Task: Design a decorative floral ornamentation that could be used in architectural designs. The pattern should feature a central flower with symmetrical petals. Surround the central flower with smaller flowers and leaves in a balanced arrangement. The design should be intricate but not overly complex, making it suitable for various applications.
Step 435:
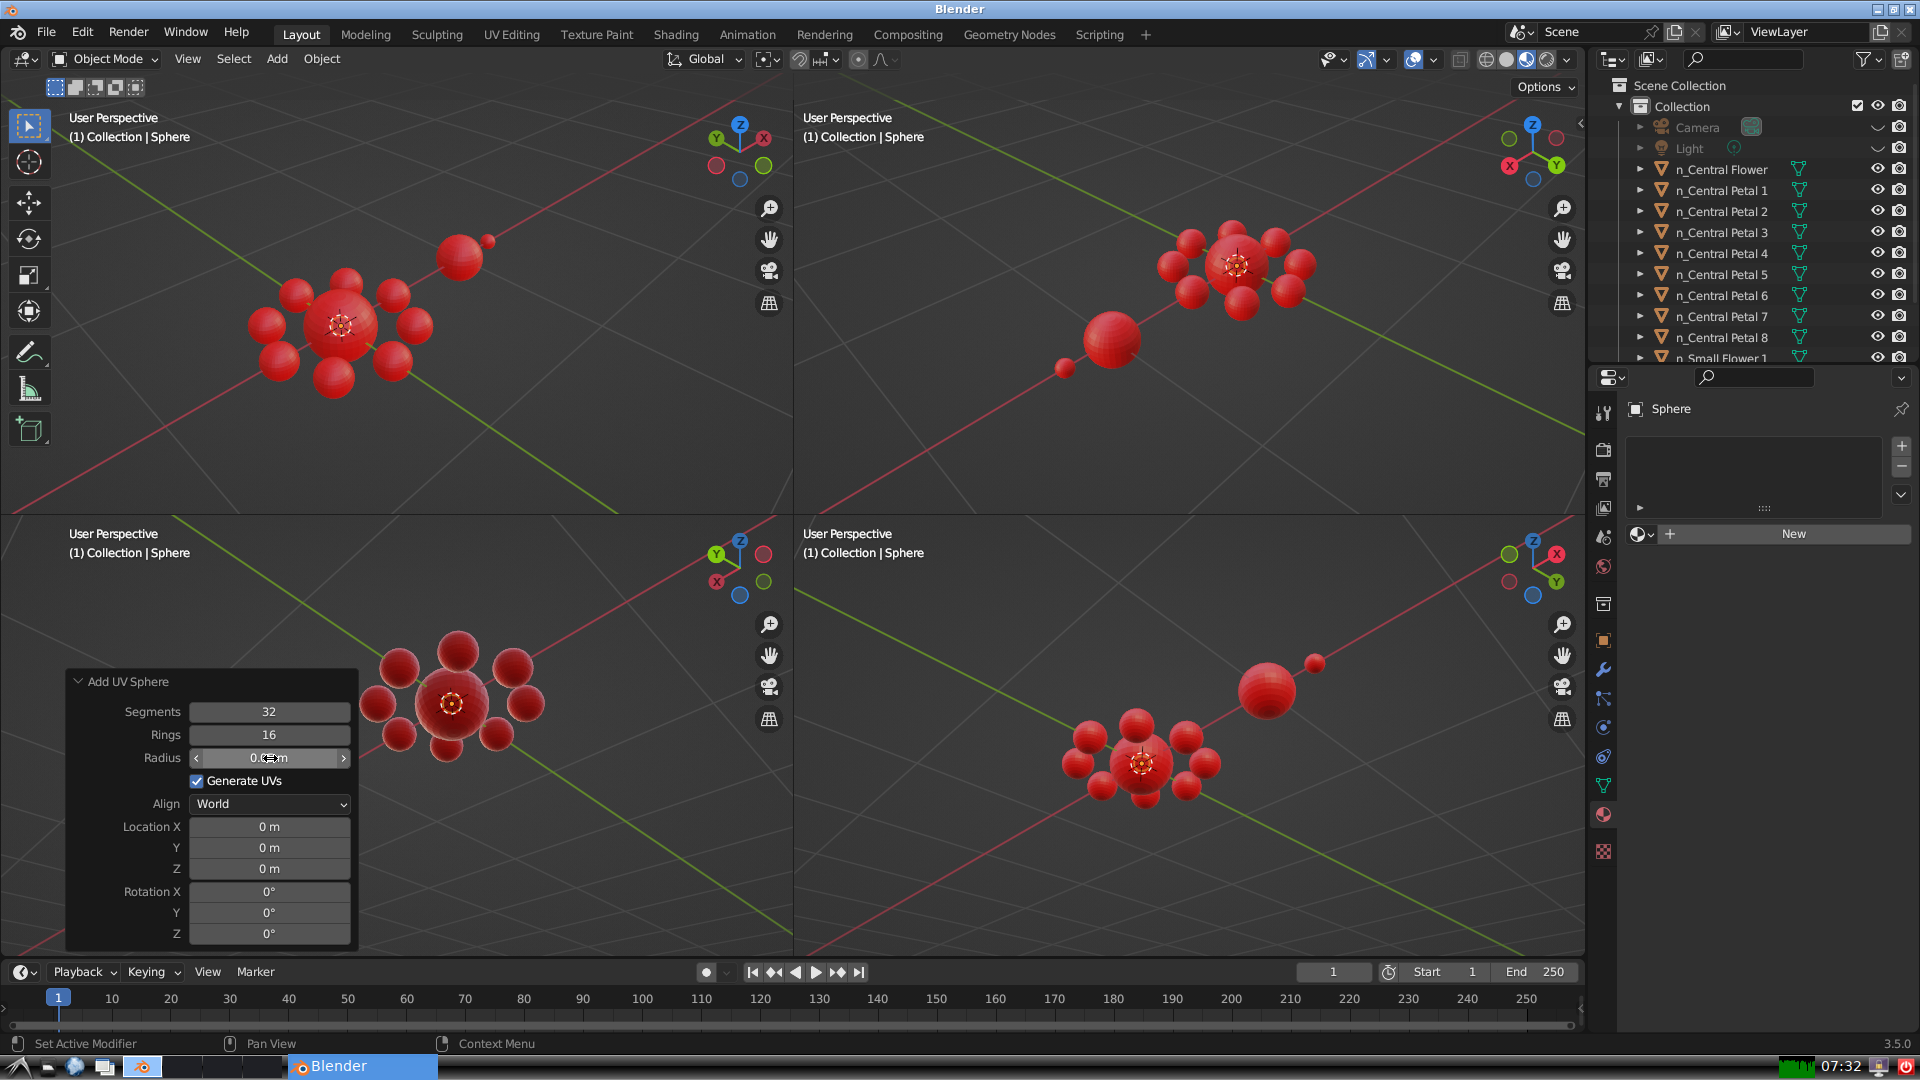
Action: click: no